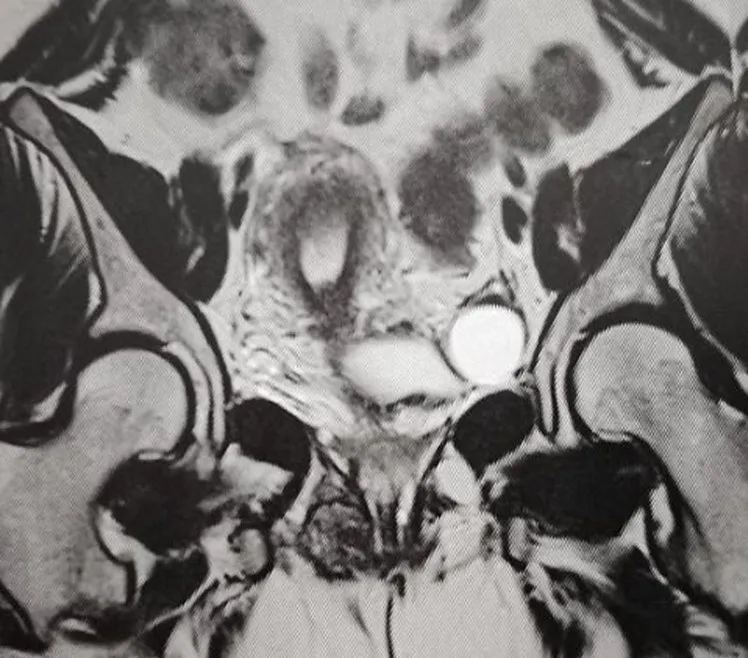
T2-weighted MRI image, coronal plane through pelvis showing the endometriotic nodule (arrow).
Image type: radiology (mri)